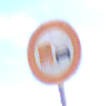
Verkehrszeichen: UeberholverbotKraftfahrzeuge
Umgebung: Outdoor, Nature
Tageszeit: Midday
Wetter: PartlyCloudy
Licht: Natural
Jahreszeit: NotSpecified
Kontrast: MediumContrast